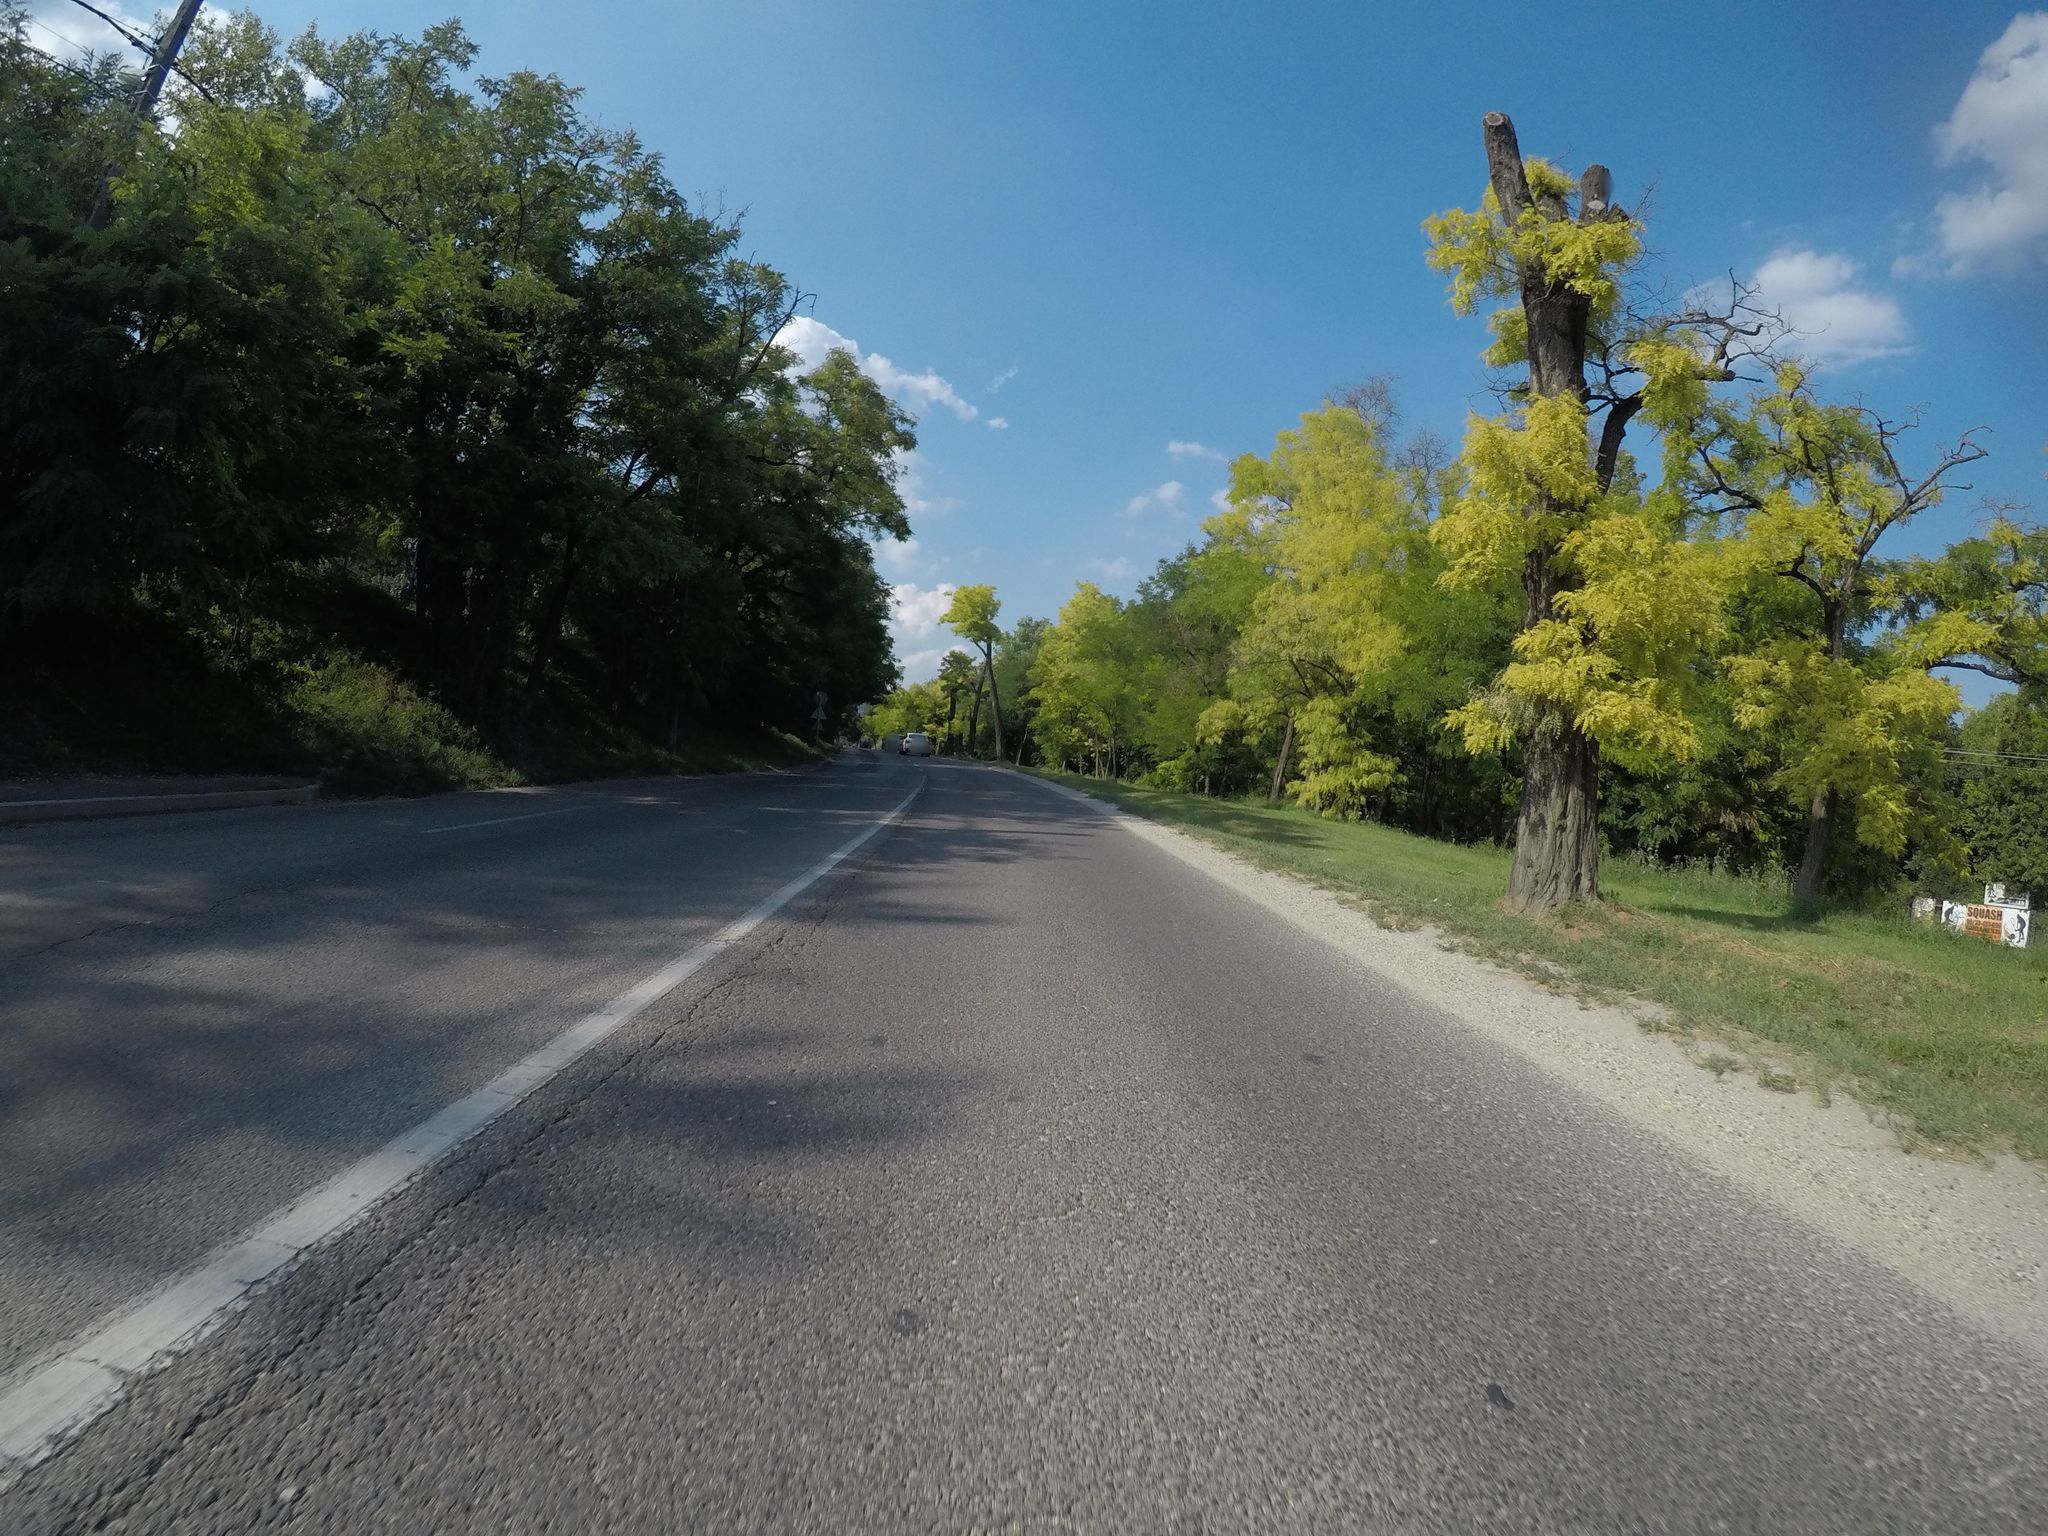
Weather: clear
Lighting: day
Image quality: good
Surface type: cycling surface
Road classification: secondary
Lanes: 2.0
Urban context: suburban or peri-urban
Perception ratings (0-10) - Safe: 6.26, Lively: 5.23, Beautiful: 8.75, Boring: 4.26, Depressing: 2.91, Wealthy: 4.42